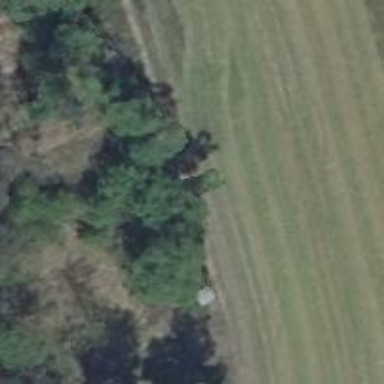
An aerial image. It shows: Hunting stand.